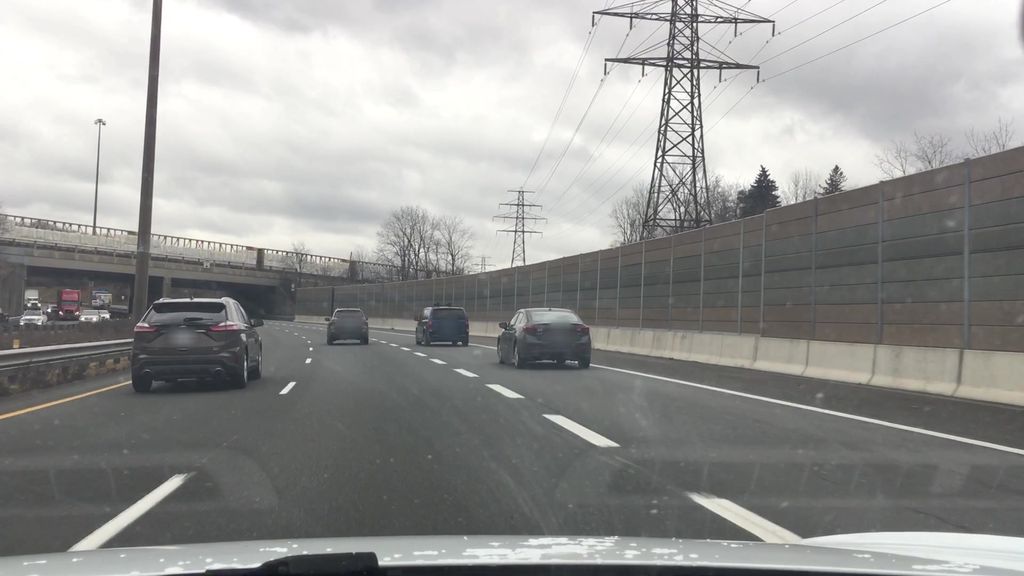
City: hamilton